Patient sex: F
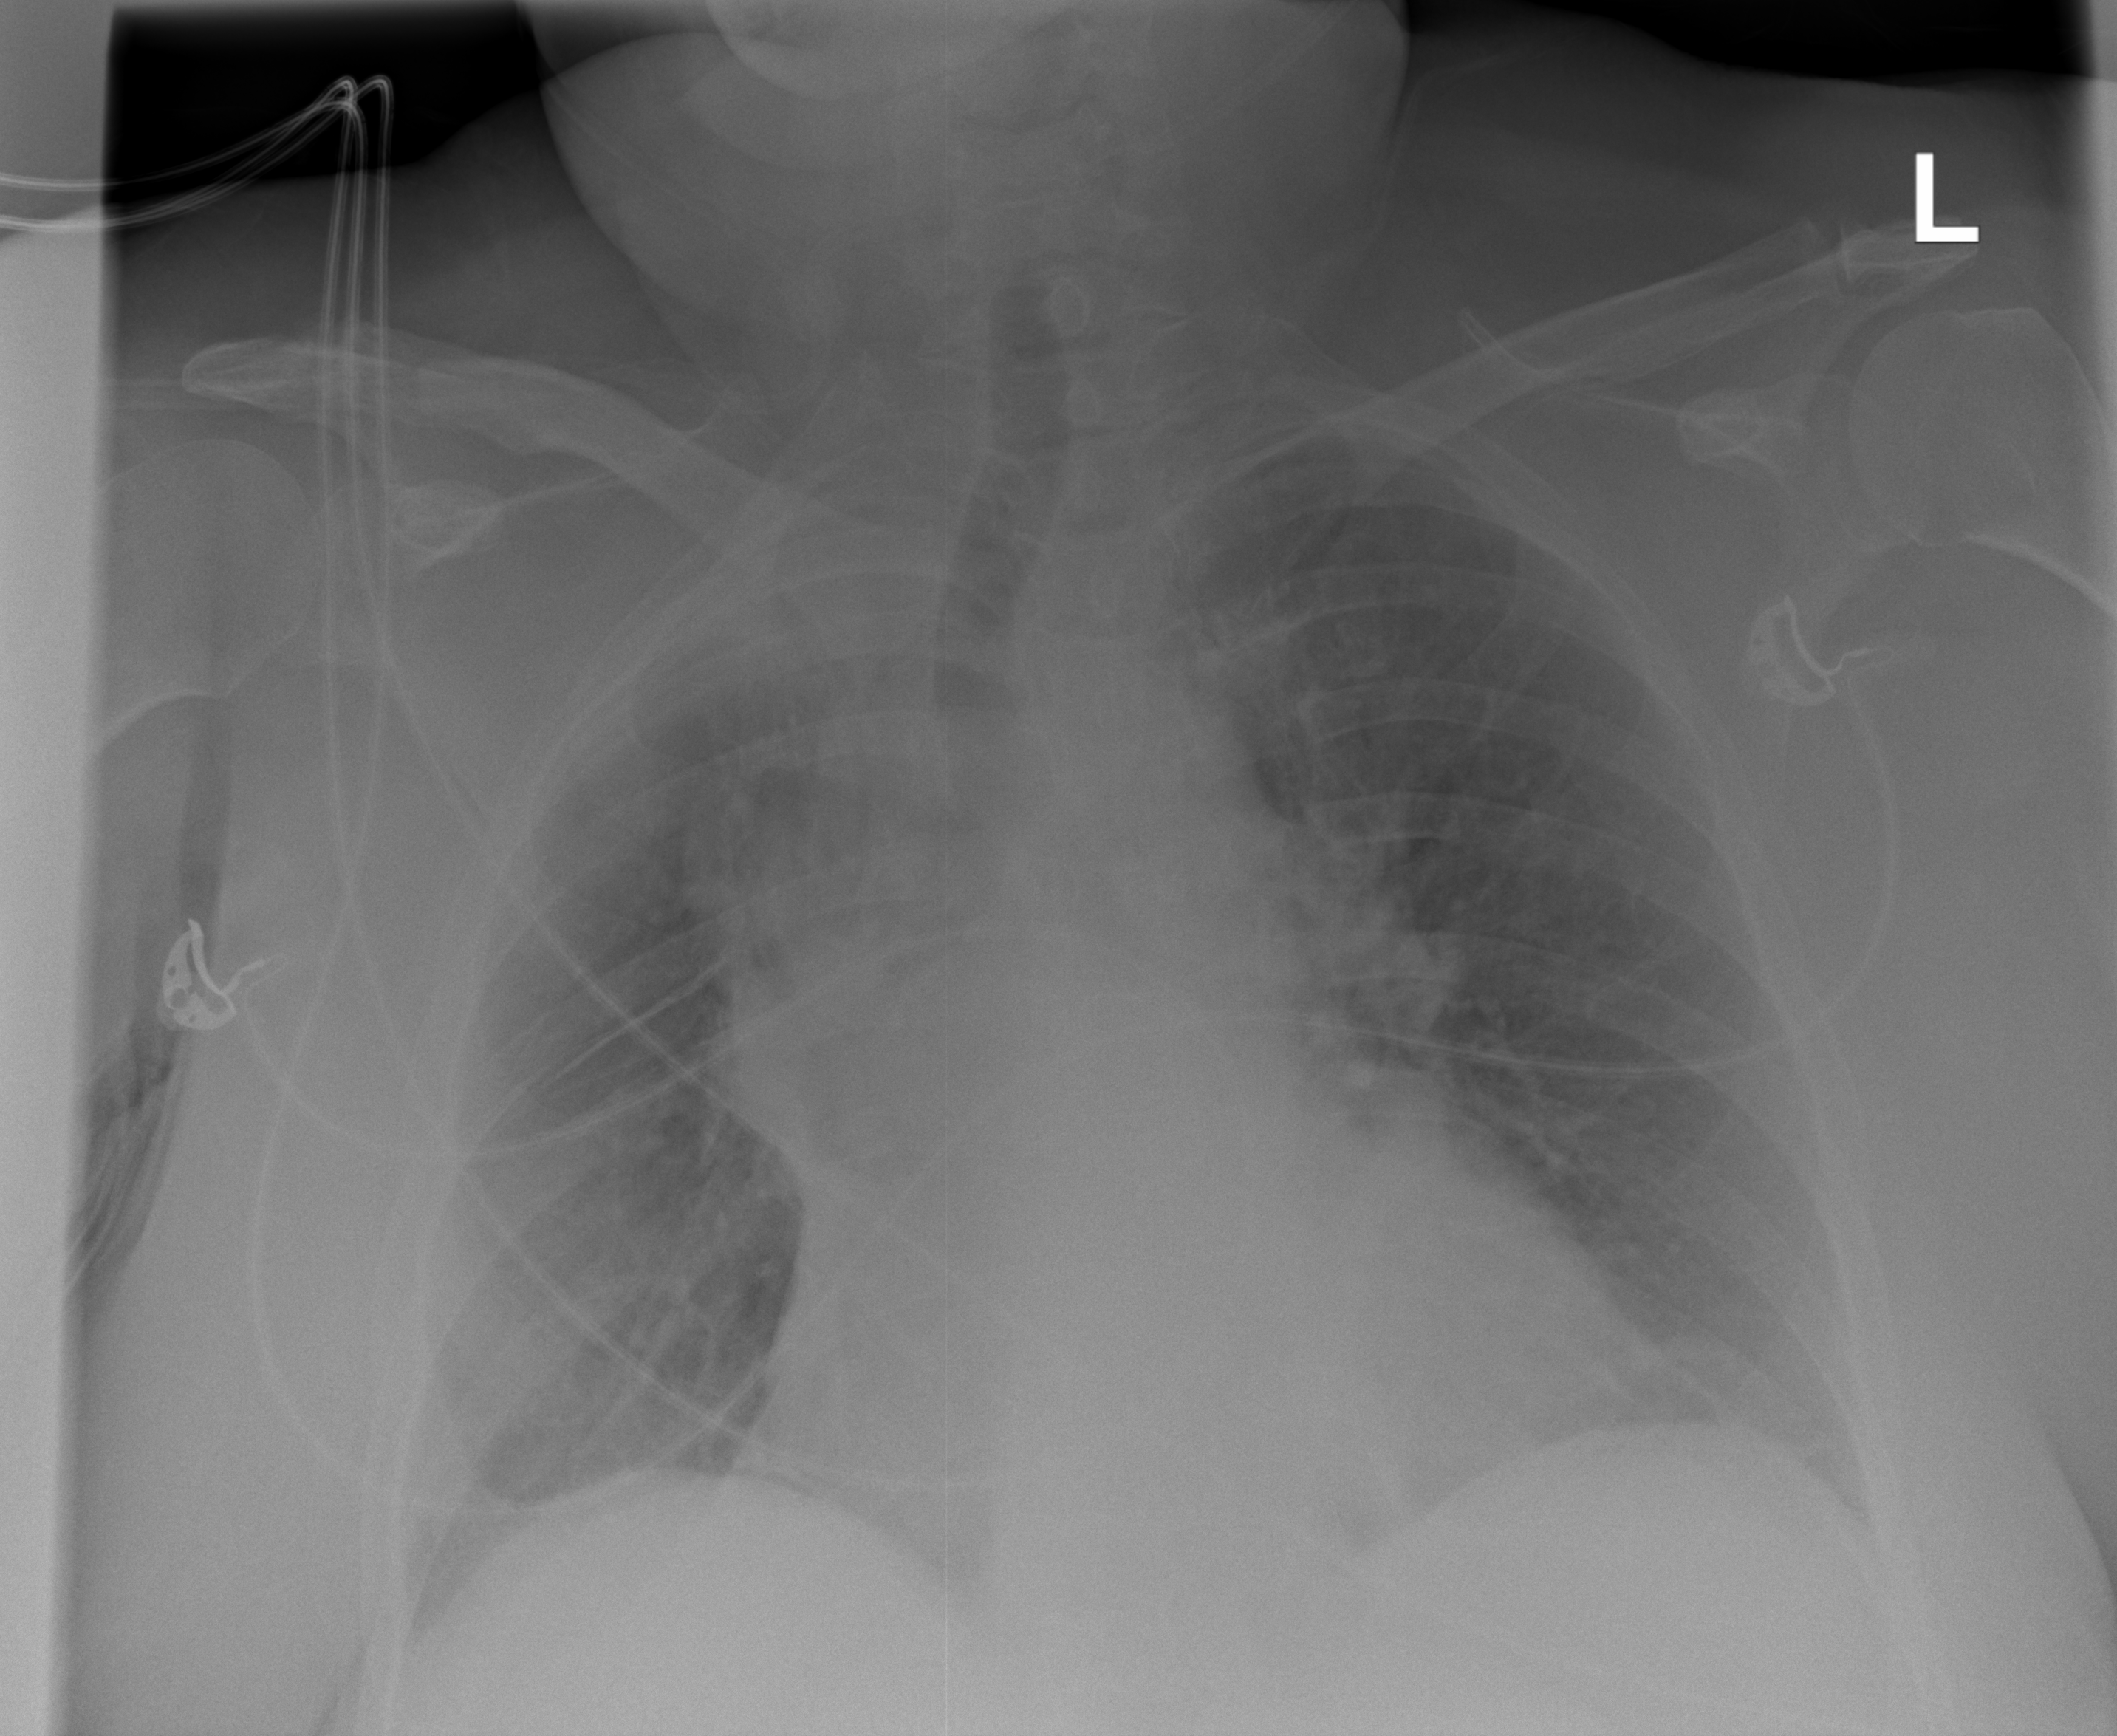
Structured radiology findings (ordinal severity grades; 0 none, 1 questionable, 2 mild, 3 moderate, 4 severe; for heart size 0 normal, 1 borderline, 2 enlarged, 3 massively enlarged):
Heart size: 2
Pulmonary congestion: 0
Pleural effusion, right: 0
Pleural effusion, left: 0
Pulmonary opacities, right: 0
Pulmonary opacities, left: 0
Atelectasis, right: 2
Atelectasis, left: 0